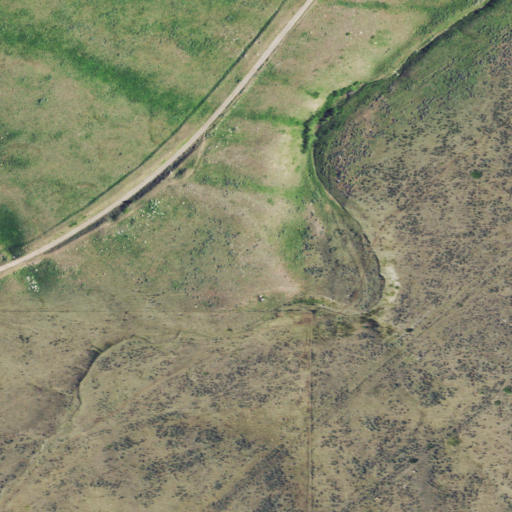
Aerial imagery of gap in Montana named Pryor Gap containing shrub, open development, and grassland